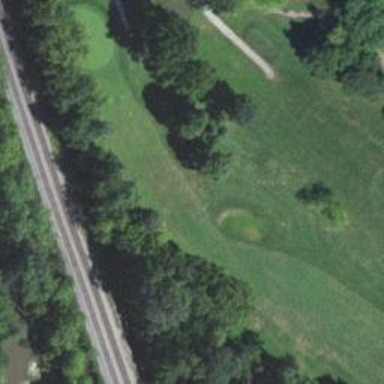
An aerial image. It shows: Golf hole.